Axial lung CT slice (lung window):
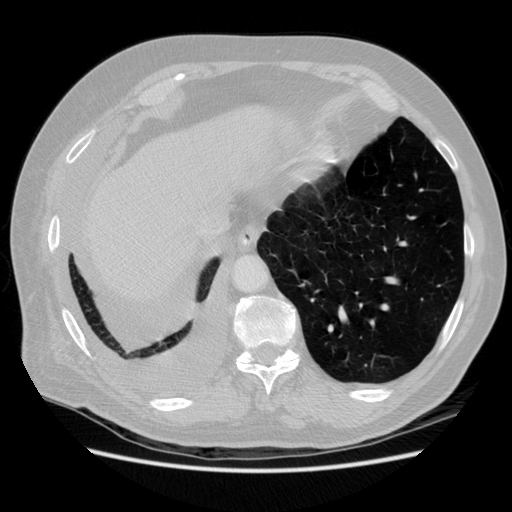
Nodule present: no